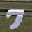
Label: 7